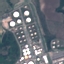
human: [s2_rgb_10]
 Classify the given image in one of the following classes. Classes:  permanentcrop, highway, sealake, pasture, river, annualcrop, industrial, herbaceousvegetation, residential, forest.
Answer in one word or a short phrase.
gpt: Industrial